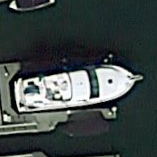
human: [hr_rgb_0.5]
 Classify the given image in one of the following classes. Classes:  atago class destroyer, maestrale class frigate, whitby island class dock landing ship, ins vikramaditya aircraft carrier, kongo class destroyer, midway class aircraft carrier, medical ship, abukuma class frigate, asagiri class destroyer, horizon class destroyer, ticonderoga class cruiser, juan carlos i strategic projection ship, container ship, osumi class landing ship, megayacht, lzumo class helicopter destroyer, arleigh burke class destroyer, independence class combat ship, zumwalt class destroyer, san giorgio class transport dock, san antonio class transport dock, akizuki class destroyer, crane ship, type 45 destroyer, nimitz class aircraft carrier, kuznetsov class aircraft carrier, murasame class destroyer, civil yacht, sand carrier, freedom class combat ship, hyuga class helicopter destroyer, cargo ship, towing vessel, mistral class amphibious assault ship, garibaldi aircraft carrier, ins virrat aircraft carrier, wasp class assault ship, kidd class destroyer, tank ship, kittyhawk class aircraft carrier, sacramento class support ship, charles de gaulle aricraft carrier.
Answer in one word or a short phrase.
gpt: Civil yacht